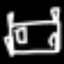
Label: bed